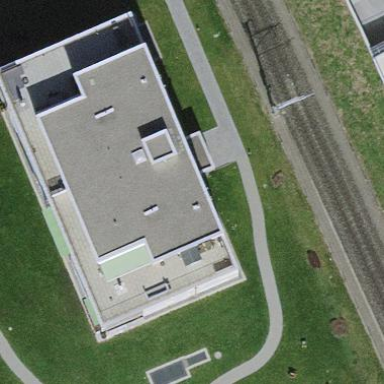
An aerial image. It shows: Building with apartments and flat roof.